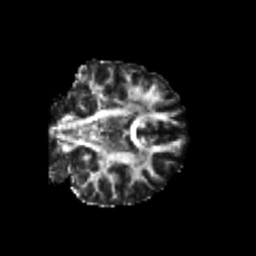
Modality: FA
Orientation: coronal
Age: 25
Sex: female
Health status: healthy
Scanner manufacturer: philips
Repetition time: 7.396 s
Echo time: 0.08599 s